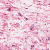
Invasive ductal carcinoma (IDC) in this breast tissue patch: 0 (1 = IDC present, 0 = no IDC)